Field crop: tomato
Growth stage: 1
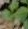
Species: solanum